Если поставить два метронома на подвижную платформу и запустить, то через некоторое время они синхронизуются, то есть будут качаться в фазе. Оказывается, что для этого существенны две вещи: автоколебательный характер движения метронома и нелинейность колебаний. В этой задаче Вам предлагается объяснить явление синхронизации.  Метроном — это прибор, отмечающий короткие промежутки времени равномерными ударами. В нашей модели его основой является математический маятник с длиной $l$ и массой $m$. Чтобы колебания не затухли из-за сопротивления воздуха, нужен механизм подкачки энергии — спусковой механизм. Предположим, что когда маятник проходит положение равновесия, спусковой механизм ударом сообщает момент импульса $ml^2\omega_D$ по направлению движения, и в этот момент мы слышим характерный щелчок. Будем считать, что сила сопротивления воздуха пропорциональна скорости $v$ и равна $f=2\gamma ml v$.
По графику раскачки колебаний метронома найдите с точностью 10%: угловую частоту $\omega$, установившуюся амплитуду $A$, коэффициент затухания $\gamma$ и угловую скорость $\omega_D$ сообщаемую спусковым механизмом при ударе. Для описания синхронизации важно, что уравнения колебаний не являются в точности линейными. В этой части задачи вы познакомитесь с методом Ван дер Поля, позволяющим учесть нелинейность. Например, пусть уравнение колебаний содержит кубическую поправку: \[ \ddot{x} + 2\gamma \dot{x} + \omega^2 x = \varepsilon x^3. \] При $\varepsilon = 0$, $\gamma=0$ решение можно было бы представить в виде \[ x(t) = \text{Re} \{Ae^{i\omega t}\}=\frac{1}{2}(A e^{i\omega t} + к.с.) \] где $A$ — комплексная амплитуда, а $к.с.$ обозначает комплексно сопряженное первое слагаемое. В общем случае $A$ изменяется со временем.
Выразите $\dot{x}(t)$ через $A(t)$. Заметим, что по сути мы вместо вещественной переменной $x$ ввели комплексную переменную $A$, которая имеет две «степени свободы» вместо одной. Поэтому мы вправе наложить дополнительную связь. Удобной оказывается калибровка при которой выражение для $\dot{x}$ не содержит $\dot{A}$.
Найдите уравнение, отражающее это дополнительное условие. В дальнейшем считайте, что это условие выполнено.
Выразите $\ddot{x}(t)$ через $A(t)$.
Используя уравнение колебаний, найдите выражение для $\dot{A}$ через $A$, $\gamma$, $\omega$, $\varepsilon$. Предположим, что затухание и нелинейность малы. В этом случае амплитуда $A$ изменяется очень медленно.
Учитывая это, упростите выражение, полученное в прошлом пункте.
Решите это уравнение и получите $A(t)$ и $x(t)$.
Раскладывая $\sin x$ в ряд Тейлора, найдите первую поправку $\Delta \omega$ к частоте колебаний \[ \[ \[ \ddot{x} + \omega^2 \sin x = 0 \[ \ddot{x} + \omega^2 \sin x = 0 \[ \ddot{x} + \omega^2 \sin x = 0 \] \[ \ddot{x} + \omega^2 \sin x = 0 \] \[ \ddot{x} + \omega^2 \sin x = 0 \] с небольшой амплитудой $A$. Чему равна $\frac{\Delta \omega}{\omega}$ при амплитуде найденной в 1.1? Мы готовы к тому, чтобы объяснить явление синхронизации. Уравнения, возникающие здесь, достаточно сложны и следует огрубить их настолько, насколько возможно, при условии что мы не упустим эффект синхронизации. Но начать нужно с точных выражений. Перейдем к постановке задачи. Два метронома, с массами грузов $m$ и длинами маятника $l$ ставят на платформу, которая покоится на двух легких банках. Масса неподвижной части системы (т.е. всего кроме грузов маятников) равна $M$. Введем обозначения: $\omega$ — собственная частота малых колебаний маятника, $f_k = D_kml$ ($k = 1, \, 2$ — номера метрономов) — сила с которой взаимодействуют спусковой механизм с маятником, $\alpha=\frac{m}{M}$ — коэффициент связи метрономов, $\theta_1$, $\theta_2$ — углы отклонения маятников от вертикали против часовой стрелки, $A_1$, $A_2$ — комплексные амплитуды колебаний маятников, $\psi$ — разность фаз, на которую второй метроном опережает первый. На маятники действует сила сопротивления как в части A. Влиянием скорости платформы при вычислении силы сопротивления можно пренебречь.
Напишите точные уравнения движения, т.е. выразите $\ddot{\theta}_1$, $\ddot{\theta}_2$ через $\theta_1$, $\theta_2$, $\dot{\theta}_1$, $\dot{\theta}_2$, $\omega$, $\gamma$, $\alpha$, $D_1$, $D_2$. Для простоты в дальнейшем мы предположим, что связь слабая, точнее $\alpha = 10^{-3}$. Считайте, что параметры метрономов равны полученным в пункте A1.
Максимально упростите выражение, полученное в предыдущем пункте, используя численные значения параметров установки. Подробно опишите, чем и почему Вы пренебрегаете. В слагаемом, отвечающим, за связь метрономов друг с другом, оставьте два слагаемых, которые могут быть ответственны за синхронизацию. Одно из двух слагаемых, упомянутых в пункте C2, описывает толчки, которые передаются через платформу от метронома, который щелкает в данный момент, к другому. Предположим, что именно оно обеспечивает синхронизацию. В следующем пункте пренебрегите другим слагаемым, отвечающим за связь.
Покажите, что разность фаз $\psi$ описывается так называемым уравнением Курамото: $$ $$ $$ \dot{\psi} = -B_1 \sin \psi. $$ \dot{\psi} = -B_1 \sin \psi. $$ \dot{\psi} = -B_1 \sin \psi. $$ $$ \dot{\psi} = -B_1 \sin \psi. $$ $$ \dot{\psi} = -B_1 \sin \psi. $$ Выразите $B_1$ через $\omega$, $\gamma$, $\alpha$ и амплитуду $A$ установившихся колебаний, найденную в A1. Найдите численное значение $B_1$. В следующих трех пунктах наоборот пренебрегите слагаемым, описывающем толчки.
Учитывая, медленность изменения амплитуд, выразите $\dot{A}_1$, $\dot{A}_2$ через $A_1$, $A_2$, $\gamma$, $\omega$, $\alpha$ в момент, когда ни один из метрономов не проходит положения равновесия.
Учитывая численные соотношения между параметрами установки, качественно опишите изменение амплитуд за время значительно большее периода колебаний. Объясните механизм синхронизации.
Покажите, что и в этом случае $\psi$ подчиняется уравнению Курамото: \[ \[ \[ \dot{\psi} = - B_2 \sin \psi \[ \dot{\psi} = - B_2 \sin \psi \[ \dot{\psi} = - B_2 \sin \psi \] \[ \dot{\psi} = - B_2 \sin \psi \] \[ \dot{\psi} = - B_2 \sin \psi \] Выразите $B_2$ через $\omega$, $\gamma$, $\alpha$ и амплитуду $A$ установившихся колебаний, найденную в A1. Найдите численное значение $B_2$. Мы описываем слабо возмущенное периодическое движение. В этом случае, возмущения отвечающие разным слагаемым просто алгебраически складываются — в силу их малости мы пренебрегаем их взаимным влиянием.
Каким уравнением описывается разность фаз $\psi$, если не отбрасывать ничего в выражении полученном в C2? Эффект синхронизации можно использовать, чтобы оценить характеристики метрономов. На одной из демонстраций, метрономы запущенные на частоте $f=190$ ударов в минуту, с амплитудой $A=0.35$ рад, синхронизовались за время порядка $T=1$ мин. В этой установке $\alpha = 10^{-2}$, $l=5$ см, масса груза метронома $m=10$ г.
Оцените $\gamma$ и мощность $P$, потребляемую метрономом. В действительности собственные частоты метрономов всегда отличаются. Предположим, что они равны $\omega_1 = \omega(1+\Delta)$ и $\omega_2 = \omega(1-\Delta)$. При некоторых значениях $\Delta$ колебания метрономов синхронизуются и вся система колеблется на одной частоте. В этой части считайте параметры установки равными найденным в A1 и $\alpha = 10^{-3}$.
Получите уравнения, как в пункте C2, учитывающие различие частот. Слагаемым, описанным в прошлой части, отвечающим за толчки пренебрегите.
При $\Delta < \Delta_{\text{max}}$ возможен захват частоты. Оцените $\Delta_{\text{max}}$.
Пусть $\Delta \ll \Delta_{\text{max}}$. Какая будет разность фаз между метрономами?
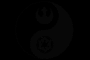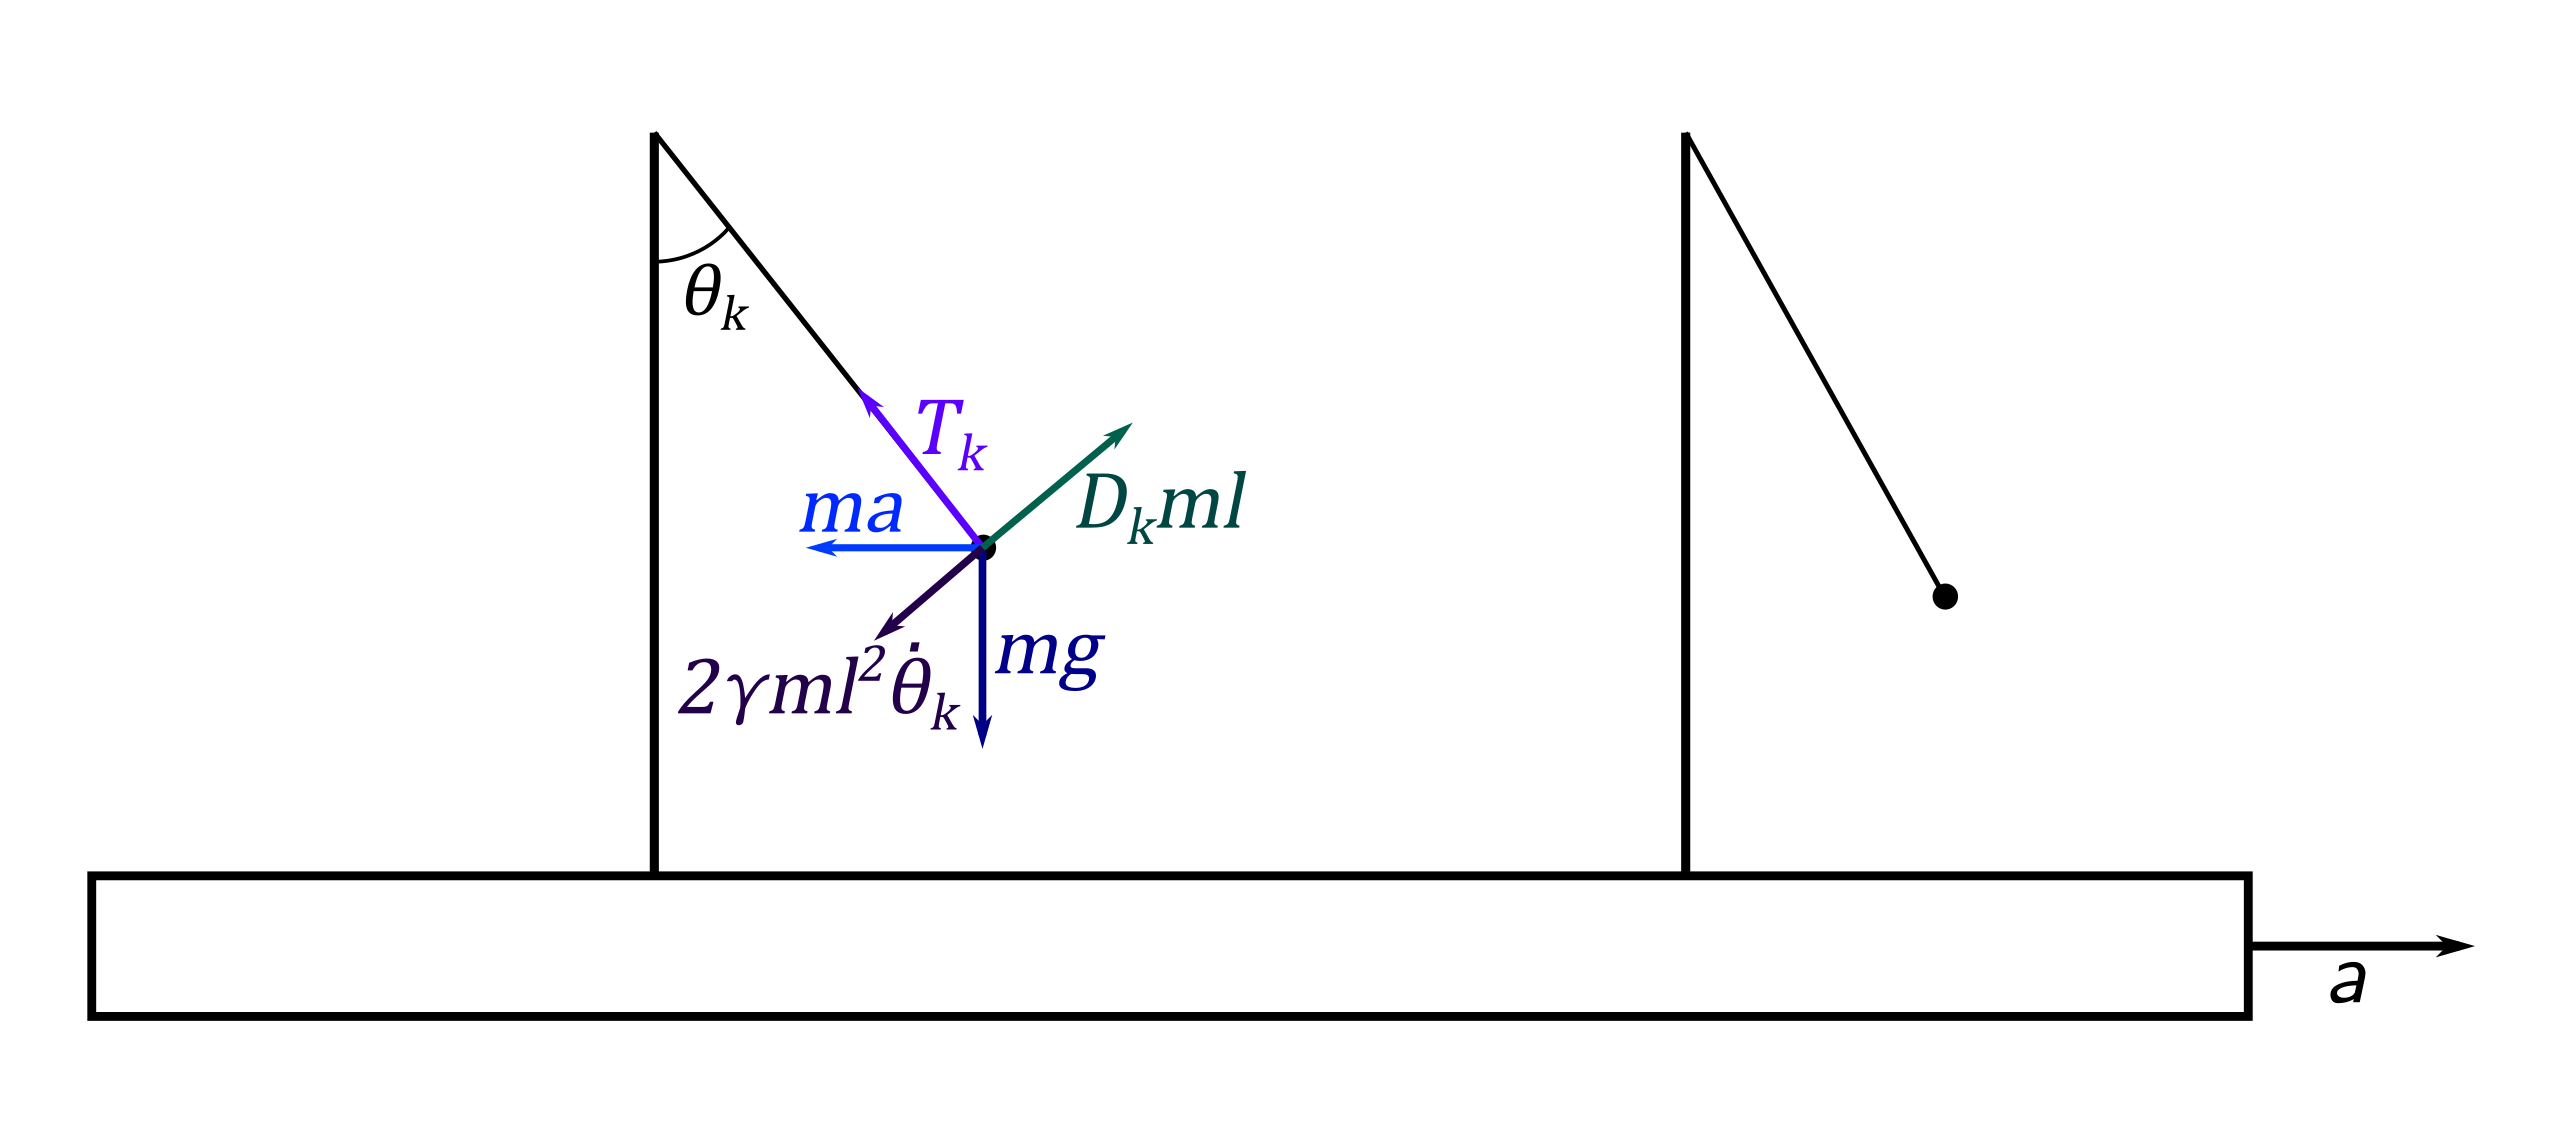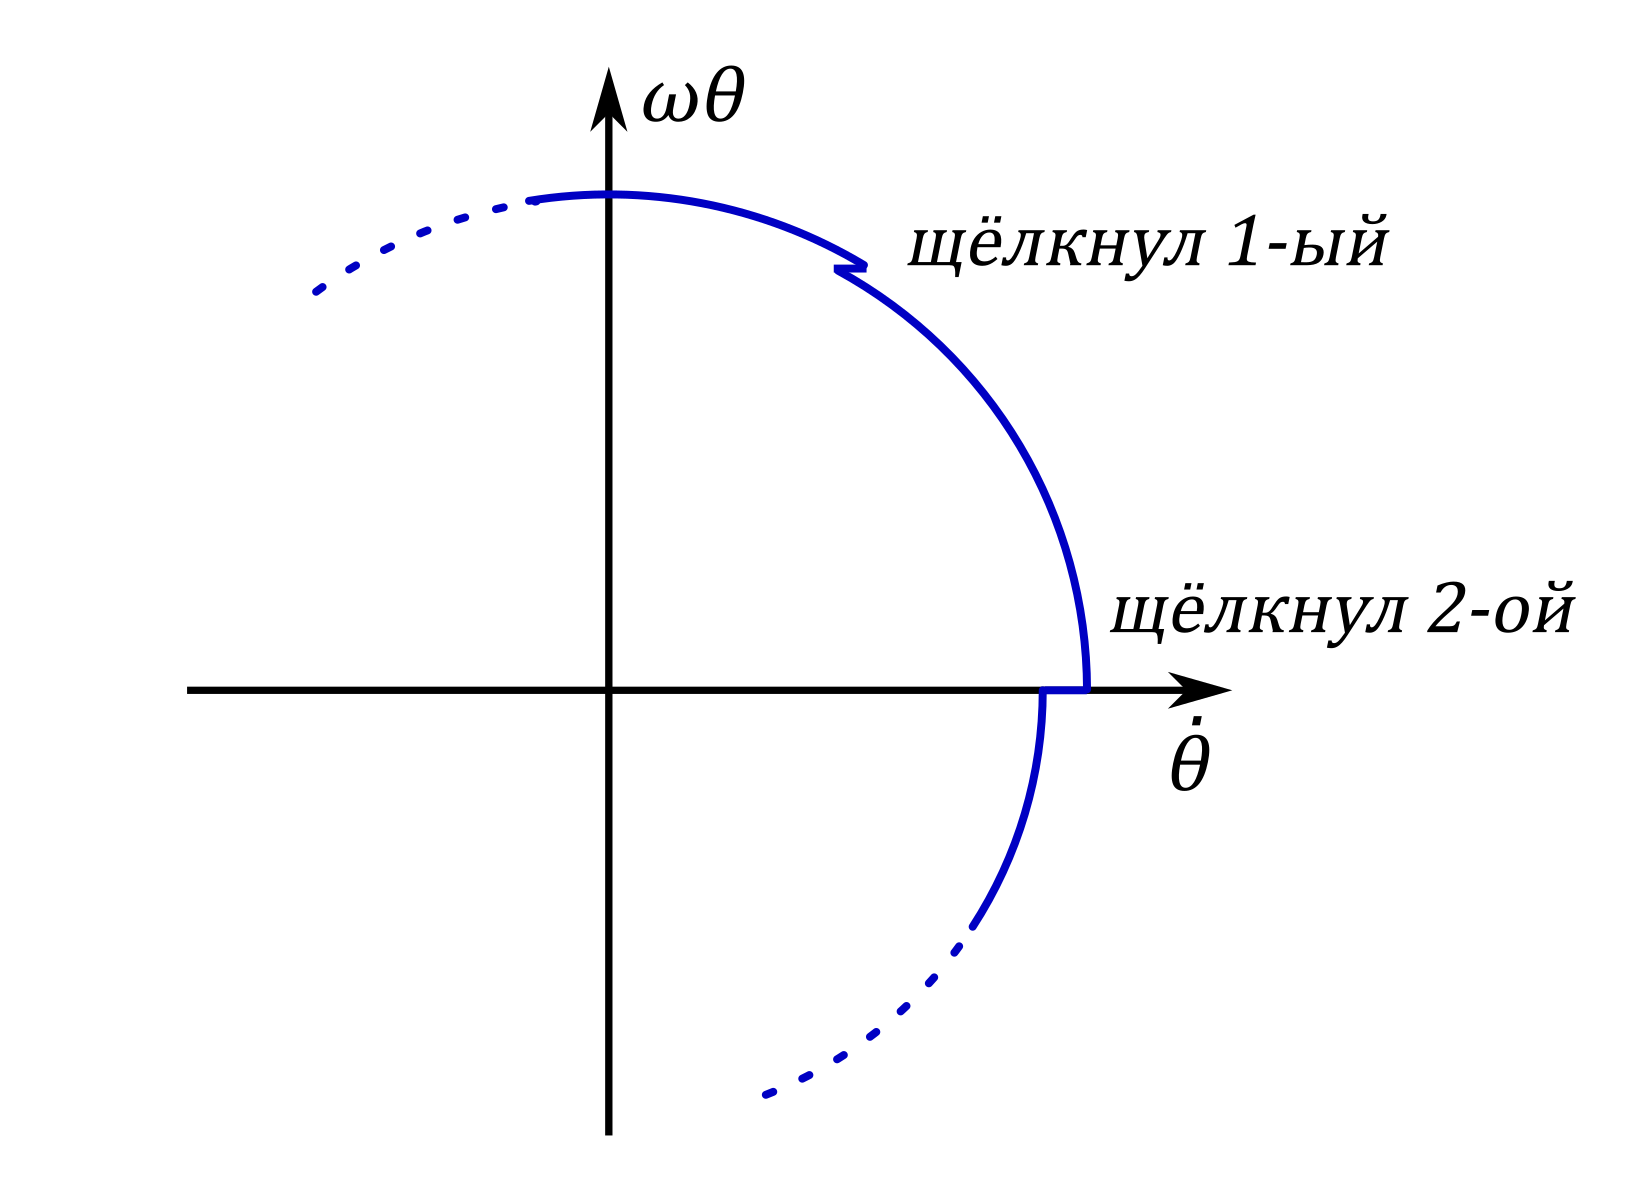
По графику раскачки колебаний метронома найдите с точностью 10%: угловую частоту $\omega$, установившуюся амплитуду $A$, коэффициент затухания $\gamma$ и угловую скорость $\omega_D$ сообщаемую спусковым механизмом при ударе.
Решение: Из графика видно, что к $12$ с изменения амплитуды прекращается. Установившаяся амлитуда равна $A=0.3$ рад. Сразу заметим, что при таких углах погрешность приближения $\sin x \approx x$ не превышает $1.5\%$. В частности, для целей этого пункта можно считать, что частота не зависит от амплитуды. Частоту можно найти методом рядов, например $$ \omega = 2\pi \frac{16}{14.5c - 9.5c} = 20\; \text{с}^{-1} $$ Колебания в остутствии подкачки энергии описываются уравнением $$ ml^2\ddot{\theta} = -2ml^2\gamma\dot{\theta} - mgl \sin \theta $$ (закон изменения момента импульса для маятника) Заменяя в силу сказаного выше $\sin \theta$ на $\theta$, $g$ на $l\omega^2$ и сокращая на $ml^2$ получим уравнение гармонических колебаний: $$ \ddot{\theta} + 2\gamma \dot{\theta} + \omega^2 \theta = 0 $$ Его решение с начальными условиями $\theta(0) = 0$, $\dot{\theta}(0) = A\omega$ есть $$ \theta(t) = A e^{-\gamma t} \sin \omega t $$ Обозначим $A_n$ значение $A$ на $n$-том полупериоде. Каждый полупериод $\dot{\theta}$ увеличивается на $\omega_D$, значит $$ A_{n+1} = A_n e^{-\frac{\gamma \pi}{\omega}} + \frac{\omega_D}{\omega} $$ Предельная амплитуда находится из условия $$ A = A e^{-\frac{\gamma \pi}{\omega}} + \frac{\omega_D}{\omega} $$ откуда $A = \frac{\omega_D}{\omega} \left(1 - e^{-\frac{\gamma \pi}{\omega}}\right)^{-1}$. Рекуррентное соотношение на $A_n$ можно переписать так: $$ A - A_{n+1} = (A - A_n) e^{-\frac{\gamma \pi}{\omega}} $$ Это позволяет найти $\gamma$ по нескольким пикам (в предположении что $\gamma$ мало и максимальное значение $\theta$ равно $A$): $$ \gamma = \frac{\omega}{\pi} \frac{1}{m - n} \ln \frac{A-A_n}{A-A_m} $$ Например, $A_n = 0.14$, $A_m = 0.19$, $m - n = 6$ (число полупериодов вдвое больше числа периодов). Получается $\gamma = 0.40$. $\gamma/\omega = 0.02$ и затухание действительно мало. Остается найти $\omega_D$. $$ \omega_D = \omega A \left(1 - e^{-\frac{\gamma \pi}{\omega}}\right) = 0.37 \; \text{рад/с} $$
Ответ: $\omega = 20$ рад/с $A = 0.3$ рад $\gamma = 0.4 \; с^{-1}$ $\omega_D = 0.37$ рад/с

Выразите $\dot{x}(t)$ через $A(t)$.
Решение: Дифференцируем.
Ответ: $$\dot{x}(t) = \frac{1}{2}(\dot{A}e^{i\omega t}+i\omega A e^{i\omega t} + к.с.)$$

Найдите уравнение, отражающее это дополнительное условие.
Решение: $$ \dot{x}(t) = \frac{1}{2} \left(i \omega A e^{i \omega t} + к.с.\right) + \frac{1}{2} \left( \dot{A} e^{i\omega t} + к.с. \right) $$ Вторую скобку нужно приравнять к нулю.
Ответ: $$\dot{A}e^{i\omega t} + \dot{A^*} e^{-i\omega t} = 0$$

Выразите $\ddot{x}(t)$ через $A(t)$.
Решение: $$ \ddot{x}(t) = -\frac{\omega^2}{2}\left(A e^{i\omega t} + к.с.\right) + \frac{1}{2}\left( i \omega \dot{A} e^{i\omega t} - i \omega A^* e^{-i\omega t} \right) $$ Вторую скобку можно преобразовать используя калибровку.
Ответ: $$\ddot{x}=-\frac{1}{2}\omega^2(A e^{i \omega t} + к.с.) + i \omega \dot{A} e^{i \omega t}$$

Используя уравнение колебаний, найдите выражение для $\dot{A}$ через $A$, $\gamma$, $\omega$, $\varepsilon$.
Решение: Подставляем полученное в уравнение колебаний: $$ -\frac{\omega^2}{2}\left(A e^{i\omega t} + к.с.\right) + i \omega \dot{A} e^{i\omega t} + \gamma \left(i \omega A e^{i \omega t} + к.с.\right) + \frac{\omega^2}{2}\left(A e^{i\omega t} + к.с.\right) = \varepsilon \frac{1}{8} \left(A e^{i \omega t} + к.с.\right)^3 $$ Отсюда выражаем $\dot{A}$.
Ответ: $$ \dot{A} = \frac{1}{2i\omega}e^{-i \omega t}\left(-2\gamma(i \omega A e^{i\omega t} + к.с.) + \frac{\varepsilon}{4}(A^3 e^{3i\omega t} + 3A |A|^2 e^{i\omega t} + к.с.)\right) $$

Учитывая это, упростите выражение, полученное в прошлом пункте.
Решение: Слагаемые, умножающиеся на $e^{i n \omega t}$ ($n \neq 0$) быстро осциллируют и их вклад за период мал. Поэтому ими можно пренебречь.
Ответ: $$ \dot{A}=-A\left(\gamma +\frac{3\varepsilon}{8\omega}i|A|^2\right) $$

Решите это уравнение и получите $A(t)$ и $x(t)$.
Решение: Представим $A$ в показательной форме $A = r e^{i\varphi}$. Тогда уравнение перепишется в виде системы: $$ \begin{cases} \dot{r} = -\gamma r \\ \dot{\varphi} = \frac{3\varepsilon}{8\omega}r^2 \end{cases} $$ Первое решается $r(t) = C_1 e^{-\gamma t}$. Подставляя это во второе получаем $$ \dot{\varphi} = \frac{3\varepsilon C_1^2}{8 \omega} e^{-2\gamma t} $$ и интегрируя находим $$ \varphi(t) = C_2 - \frac{3\varepsilon C_1^2}{16 \gamma \omega} e^{-2\gamma t} $$ $$ A(t) = C_1 e^{-\gamma t}\exp\left\{i\left(C_2 - \frac{3\varepsilon C_1^2}{16 \gamma \omega} e^{-2\gamma t}\right)\right\} $$ $C_1 e^{iC_2}$ можно объединить в одну комплексную константу $C$. Получим
Ответ: $$ A(t) = C \exp \left(-\gamma t - i \frac{3\varepsilon |C|^2}{16 \gamma \omega} e^{-\gamma t}\right) $$ $$ x(t) = \text{Re} \left\{ C \exp \left(-\gamma t - i \frac{3\varepsilon |C|^2}{16 \gamma \omega} e^{-\gamma t}\right)e^{i \omega t} \right\} $$ где $C \in \mathbb{C}$ — константа.

Раскладывая $\sin x$ в ряд Тейлора, найдите первую поправку $\Delta \omega$ к частоте колебаний  \[  \ddot{x} + \omega^2 \sin x = 0  \]  с небольшой амплитудой $A$. Чему равна $\frac{\Delta \omega}{\omega}$ при амплитуде найденной в 1.1?
Решение: В данном случае $\gamma = 0$, $\varepsilon = \omega^2/6$ (ведь $\sin x = x - \frac{x^3}{6} + \dots$). В этом случае $$ \dot{A} = -i\frac{\omega}{16}|A|^2A $$ и $$ A(t) = C \exp \left(-i \frac{|C|^2 \omega t}{16}\right) $$ Откуда $\Delta \omega = -\frac{A^2}{16}\omega$ (где $A$ снова обозначает обычную амплитуду колебаний).
Ответ: $$ \frac{\Delta \omega}{\omega}=-\frac{1}{16}A^2\approx -6\cdot 10^{-3} $$

Напишите точные уравнения движения, т.е. выразите $\ddot{\theta}_1$, $\ddot{\theta}_2$ через $\theta_1$, $\theta_2$, $\dot{\theta}_1$, $\dot{\theta}_2$, $\omega$, $\gamma$, $\alpha$, $D_1$, $D_2$.
Решение: Пересядем в систему отсчета платформы, ее ускорение обозначим $a$. На груз $k$-ого маятника действуют следующие силы: сила тяжести $mg$, сила сопротивления $2\gamma ml^2 \dot{\theta_k}$, сила натяжения нити $T_k$, сила инерции $ma$ и сила с которой действует спусковой механизм $D_k ml$.  В нашей системе груз маятника движется по окружности. Поэтому $$ \begin{cases} ml \ddot{\theta_k} = m(-g \sin \theta_k - a \cos \theta_k) - 2\gamma ml^2 \dot{\theta_k} + D_k m l \\ ml \dot{\theta_k}^2 = T_k + m(-g \cos \theta_k + a \sin \theta_k) \end{cases} $$ где $k=1,\, 2$. К этим уравнениям нужно присоединить уравнение движения платформы: $$ Ma = \sum_j T_j \sin \theta_j - D_j $$ где суммирование подразумевается по $j=1,\, 2$, так же как и в последующих выкладках. Заменяя $g$ на $\omega^2 l$, $m$ на $\alpha M$, и исключая последовательно $T_k$ и $a$ из уравнений получаем
Ответ: $$ \ddot{\theta_k}+2\gamma\dot{\theta_k}+\omega^2\sin \theta_k = D_k - \alpha \cos \theta_k \left(1 + \alpha \sum_j \sin^2 \theta_j\right)^{-1} \sum_j \left[ \left(\dot{\theta_j}^2+\omega^2 \cos \theta_j\right)\sin \theta_j - D_j\right] $$

Максимально упростите выражение, полученное в предыдущем пункте, используя численные значения параметров установки. Подробно опишите, чем и почему Вы пренебрегаете. В слагаемом, отвечающим, за связь метрономов друг с другом, оставьте два слагаемых, которые могут быть ответственны за синхронизацию.
Решение: Мы хотим упростить уравнение, т.е. пренебречь чем-то. Во-первых можно аппроксимировать синус из левой части многочленом. Оставить только первый порядок нельзя — мы знаем, что для синхронизации принципиальна нелинейность. Тогда заменим $\sin \theta_k$ на $\theta_k - \frac{1}{6}\theta_k^3$. При значениях $|\theta_k| < A = 0.3$, относительная погрешность этой оценки нелинейности синуса (т.е. величины $\sin \theta_k - \theta_k$) не превышает $5\cdot 10^{-3}$, поэтому в членах более высокого порядка из ряда Тейлора нужды нет. Слагаемыми отвечающими за автоколебания ($2\gamma\dot{\theta_k}$ и $D_k$) пренебречь нельзя, т.к. без них автоколебания невозможны. Остается последнее слагаемое в правой части. Его главная часть — это $\alpha \sum_j (-\omega^2\theta_j + D_j)$. Из числовых данных ясно что $\alpha \ll \frac{\gamma}{\omega} \ll 1$, откуда следует что все слагаемые в левой части много больше нашего. Это логично — метрономы связаны слабо и медленно влияют на динамику друг друга. Очевидно, выбросить это слагаемое нельзя, но можно заменить его на его главную часть, написанную выше.
Ответ: $$ \ddot{\theta_k}+2\gamma\dot{\theta_k}+\omega^2 \theta_k = \frac{\omega^2}{6}\theta_k^3 +D_k - \alpha \sum_j \left[ \omega^2 \theta_j - D_j\right] $$

Покажите, что разность фаз $\psi$ описывается так называемым уравнением Курамото:  $$  \dot{\psi} = -B_1 \sin \psi.  $$  Выразите $B_1$ через $\omega$, $\gamma$, $\alpha$ и амплитуду $A$ установившихся колебаний, найденную в A1. Найдите численное значение $B_1$.
Решение: В уравнении нужно отбросить $\alpha \sum_j \omega^2 \theta_j$. Нарисуем фазовую диаграмму движения второго маятника.  Как было найдено в пт. А1 в момент пересечения оси $\dot{\theta}$ значение $\dot{\theta}$ изменяется на $\omega A(1 - e^{-\frac{\gamma \pi}{\omega}}) \approx \gamma \pi A$. Когда через некоторое время эту ось пересекает первый маятник, второй также испытывает возмущение и его $\dot{\theta}$ изменяется на $\alpha \gamma \pi A$. Фаза колебаний, с точностью до константы равная углу на который повернулась точка на фазовом портрете, при этом уменьшается на $\frac{\alpha \gamma \pi A \sin \psi}{\omega A} = \frac{\alpha \gamma \pi}{\omega} \sin \psi$. Когда таким же образом щелчок второго метронома влияет на фазу первого разность фаз между ними снова уменьшается. Таким образом за полупериод $\Delta \psi = - 2 \frac{\alpha \gamma \pi}{\omega}\sin \psi$. Изменения очень медленные, поэтому можно перейти к непрерывному пределу: $$ \dot{\psi} \frac{\pi}{\omega} = -2 \frac{\alpha \gamma \pi}{\omega} \sin \psi $$ откуда $$ \dot{\psi} = -2\gamma \alpha \sin \psi. $$
Ответ: $$ B_1 = 2\gamma \alpha = 0.8 \cdot 10^{-3}\; 1/с $$

Учитывая, медленность изменения амплитуд, выразите $\dot{A}_1$, $\dot{A}_2$ через $A_1$, $A_2$, $\gamma$, $\omega$, $\alpha$ в момент, когда ни один из метрономов не проходит положения равновесия.
Решение: В уравнении нужно отбросить $\alpha \sum_j D_j$. Имеем: $$ \ddot{\theta_k} + 2\gamma \dot{\theta_k} + \omega^2 \theta_k = \frac{\omega^2}{6}\theta_k^3 + D_k - \alpha \omega^2 \sum_j \theta_j $$ Когда ни один из метрономов не проходит положения равновесия $D_k = 0$. Вводя комплексные амплитуды как в части B и пренебрегая осциллирующими членами получим
Ответ: $$ \dot{A_k} =-\gamma A_k + i \omega\left( \frac{\alpha}{2}\sum_j A_j - \frac{1}{16}A_k |A_k|^2 \right) $$

Учитывая численные соотношения между параметрами установки, качественно опишите изменение амплитуд за время значительно большее периода колебаний. Объясните механизм синхронизации.
Ответ: Рассмотрим правую часть как вектор скорости точки $A_k$ на плоскости. Слагаемое $\frac{i \omega \alpha}{2} \sum_j A_j$ имеет радиальную компоненту, которую можно рассматривать как маленькое ($\alpha \ll \gamma/\omega$) изменение $\gamma$ в первом слагаемом. Амплитуды изменяются очень медленно, поэтому можно считать, что в любой момент подкачка энергии и ее рассеяние уравновешены. Модуль амплитуды при этом зависит от эффективной $\gamma$, в том числе от разности фаз. Геометрически можно показать, что у первого метронома амплитуда при этом увеличивается, а у второго уменьшается. Из-за нелинейности колебаний, отраженного последним слагаемым в правой части, это приводит к изменению частот маятников и первый догоняет второго по фазе. На разность фаз также влияет касательная компонента $\frac{i \omega \alpha}{2} \sum_j A_j$, но ее влияние тоже пропорционально разности амплитуд, поэтому это будет вклад порядка $\alpha^2$ и им можно пренебречь.

Покажите, что и в этом случае $\psi$ подчиняется уравнению Курамото:  \[  \dot{\psi} = - B_2 \sin \psi  \]  Выразите $B_2$ через $\omega$, $\gamma$, $\alpha$ и амплитуду $A$ установившихся колебаний, найденную в A1. Найдите численное значение $B_2$.
Решение: Упомянутая касательная компонента приложенная к $A_1$ равна $$ \frac{\omega \alpha}{2}A_2\sin\psi. $$ $A_2/A_1 \approx 1$ (рассматривать следующий порядок для нас — превышение точности). Эффективная $\gamma' = \gamma + \frac{\alpha \omega}{2}\sin \psi$ (для второго метронома будет знак $-$). Равновесная амплитуда обратно пропорциональна $\gamma$, поэтому амплитуда уменьшится (а у второго увеличится) на $A\frac{\omega \alpha}{2\gamma}\sin \psi$. От этого метрономы будут колебаться на разных частотах с разницей $$ \Delta \omega = \frac{\omega}{16}\Delta (A^3)=\frac{3\omega^2A^3\alpha}{16\gamma}\sin \psi $$ где мы аппроксимируем $\Delta(A^3) = 3A^2\Delta A = 3A^2 \cdot A\frac{\omega \alpha}{\gamma}\sin \psi$.
Ответ: $$ B_2 = \frac{3\omega^2A^3\alpha}{16\gamma}=5 \cdot 10^{-3}\; 1/с $$

Каким уравнением описывается разность фаз $\psi$, если не отбрасывать ничего в выражении полученном в C2?
Ответ: Уравнением Курамото с $B = B_1 + B_2$.

Оцените $\gamma$ и мощность $P$, потребляемую метрономом.
Решение: Для оценки считаем $B = 1/T$. Предположим, что затухание мало, т.е. $\gamma/\omega \ll 1$, в этом случае $B_1 \ll B_2$ и $B \approx B_2$. Тогда $$ \gamma=\frac{3\omega^2A^3\alpha T}{16}=0.2\; с^{-1}. $$ Как видно, $\gamma/\omega = 10^{-2} \ll 1$ и наш расчет корректен. Потребляемая мощность равна рассеиваемой, т.е. $$ P = \gamma\cdot m l^2 \frac{(A\omega)^2}{2} = 1 \; мВт $$
Ответ: $$ \gamma = 0.2\; с^{-1} $$ $$ P = 1\; мВт $$

Получите уравнения, как в пункте C2, учитывающие различие частот. Слагаемым, описанным в прошлой части, отвечающим за толчки пренебрегите.
Решение: Нужно вместо $\omega$ во всех местах написать соответствующую $\omega_j$.
Ответ: $$ \ddot{\theta_k}+2\gamma\dot{\theta_k}+\omega_k^2 \theta_k = \frac{1}{6}\omega_k^2\theta_k^3 +D_k - \alpha \sum_j \omega_j^2 \sin \theta_j $$

При $\Delta < \Delta_{\text{max}}$ возможен захват частоты. Оцените $\Delta_{\text{max}}$.
Решение: Теперь $$ \dot{\psi} = \omega_1 - \omega_2 - B_2 \sin \psi $$ Чтобы синхронизация была возможна правая часть должна иметь корень.
Ответ: $$ \Delta_{\text{max}} = B_2 = \frac{3\omega^2A^3\alpha}{16\gamma} $$

Пусть $\Delta \ll \Delta_{\text{max}}$. Какая будет разность фаз между метрономами?
Решение: Из уравнения, выписанного в прошлом пункте и условия $\dot{\psi} = 0$
Ответ: $$ \psi = \frac{\Delta}{B_2}=\frac{16\gamma\Delta}{3\omega^2A^3\alpha} $$
Темы:
T